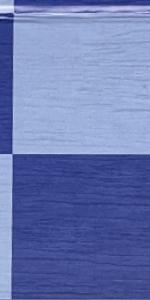
Label: Empty